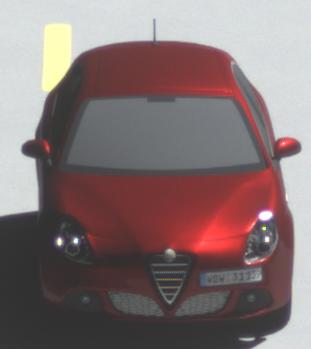
Make: Alfa Romeo
Model: Giulietta 1.4 TB 16V
Detailed model: Giulietta (940)
Model produced from: 2010/05
Model produced until: 2013/03
Doors: 5
Color: red
Road condition: dry road
Daytime: midday
Contrast: high contrast